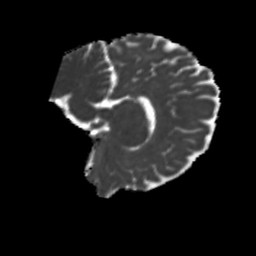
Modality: MD
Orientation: sagittal
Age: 36
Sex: female
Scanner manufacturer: siemens
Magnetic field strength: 3 T
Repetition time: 5.25 s
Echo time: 0.08 s